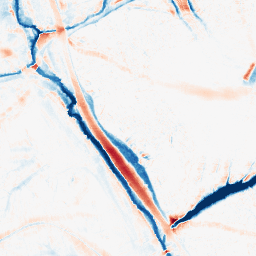
Category: morphological
Decomposition family: morphological_ellipse
Decomposition parameters: operation: average
width: 20
height: 20
Upsampling method: cubic_catmull_rom
Upsampling parameters: scale: 8
Upsampling scale: 8